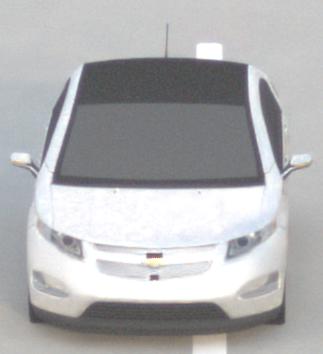
Make: Chevrolet
Model: Volt
Detailed model: Volt
Model produced from: 2011/11
Model produced until: 2014/08
Doors: 5
Color: white
Road condition: dry road
Daytime: sunrise or sunset
Contrast: low contrast